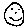
Label: smiley face